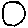
Label: circle